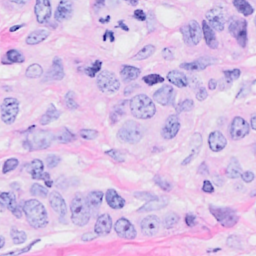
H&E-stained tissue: Breast